Interaction volume radius: 5 \u00c5
Interaction volume height: 10 \u00c5
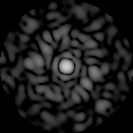
Disorder parameter: 0.8671